Question: I have locations coordinates in the form of latitude, longitude such as: '230 39' 24.8" N' & '580 11' 36.5" E' , see the pic below. But in my work place I use 'ArcGIS' and it seems that doesn't support degree (latitude, longitude) form coordinates. I am planning now to write a C++ code to convert degree form to UTM notation, for example '230 39' 24.8" N' & '580 11' 36.5E"' to '<PHONE> N' & '621702 E'. I would like to know how can do such conversion?'

PS: E = East, N= North.
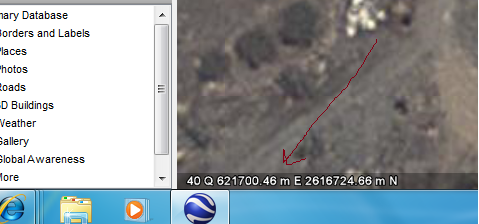
Answer: <URL> explains how to do this. Google earth can use decimal degree notiation.
Edit: looking at your picture i you want to convert to UTM? <URL> also has this formula.
(note: check Wikipedias formulas with some other source before using)